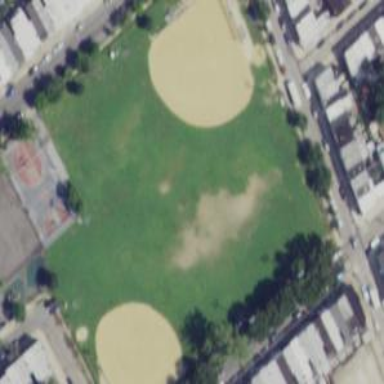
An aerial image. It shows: Baseball pitch for leisure and sports activities.